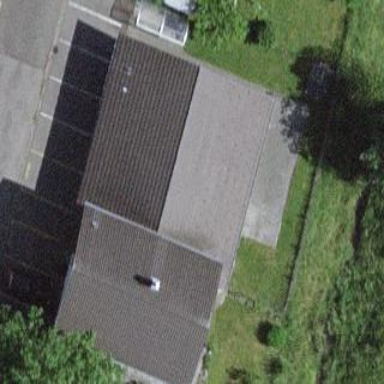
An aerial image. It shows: Community centre building.